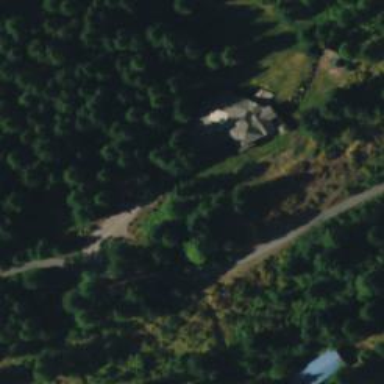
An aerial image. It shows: Driveway leading to service road.